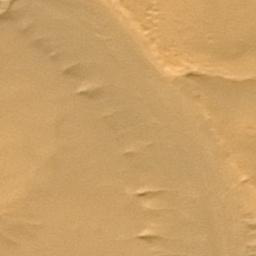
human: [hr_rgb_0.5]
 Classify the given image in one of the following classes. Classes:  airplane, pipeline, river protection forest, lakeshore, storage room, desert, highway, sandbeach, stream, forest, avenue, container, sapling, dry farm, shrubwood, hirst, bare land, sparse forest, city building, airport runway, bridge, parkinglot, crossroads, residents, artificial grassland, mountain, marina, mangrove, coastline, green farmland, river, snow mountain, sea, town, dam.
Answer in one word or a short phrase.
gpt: desert